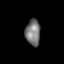
Tissue: lung
Cell type: Others
Senescence score: 0.2068
Nuclear area (px): 378
Mean DAPI intensity: 118.595